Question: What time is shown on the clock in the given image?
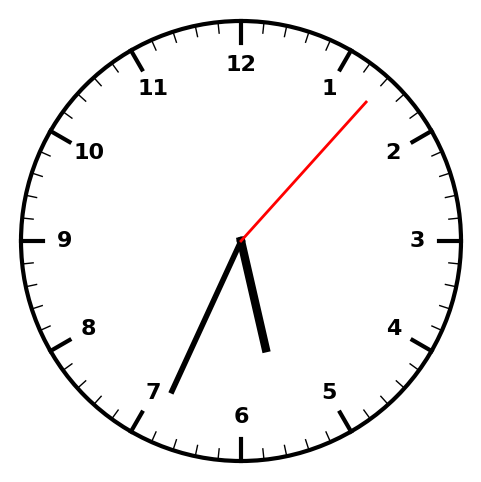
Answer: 05:34:07